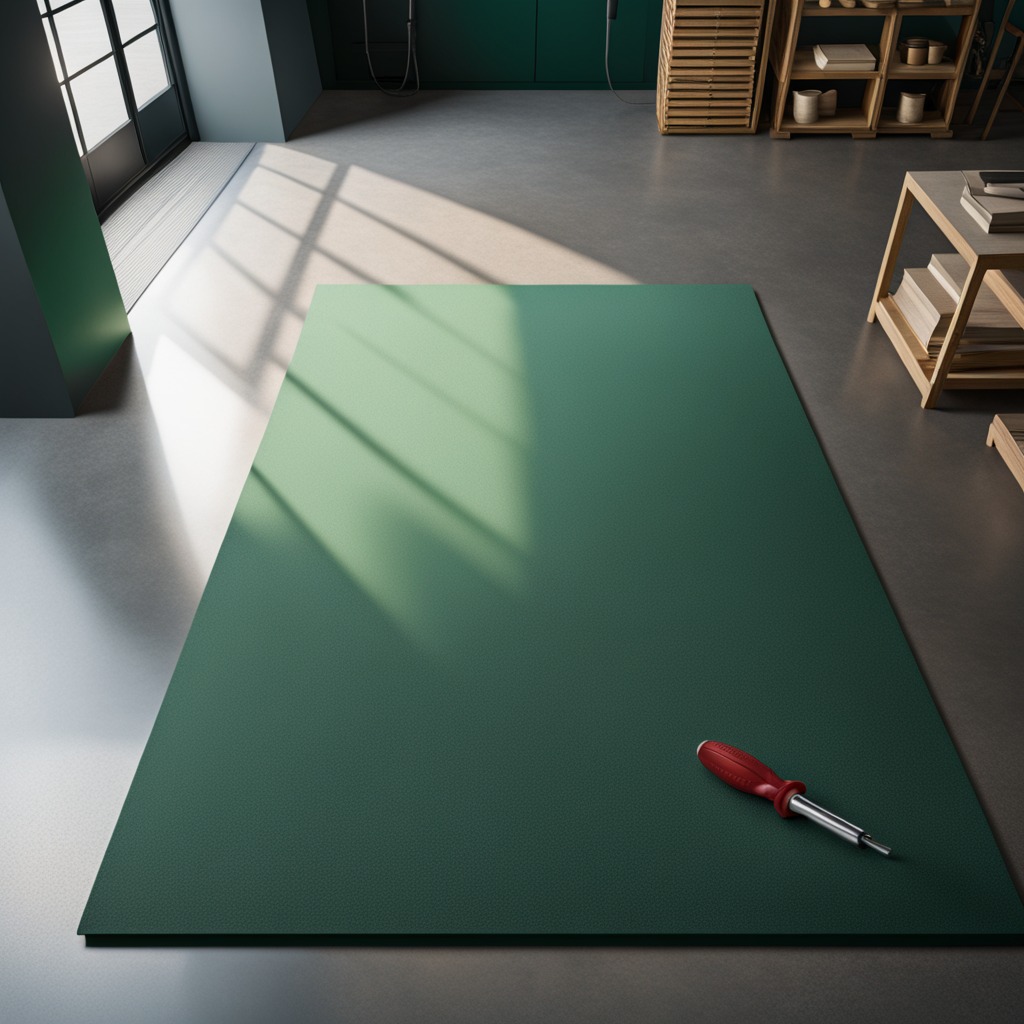
A screwdriver lies on a clean granite tabletop covered with a green rubber mat inside a workshop under bright overhead lighting crisp shadows high clarity worn but beneath the mat